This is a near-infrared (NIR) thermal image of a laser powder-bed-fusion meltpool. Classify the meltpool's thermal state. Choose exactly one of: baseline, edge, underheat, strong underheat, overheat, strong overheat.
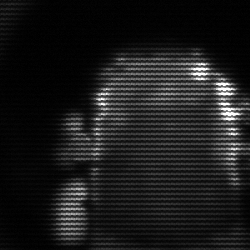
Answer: baseline